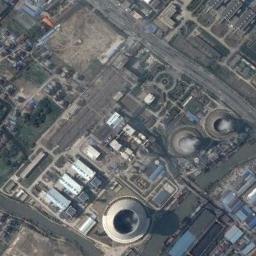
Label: thermal_power_station